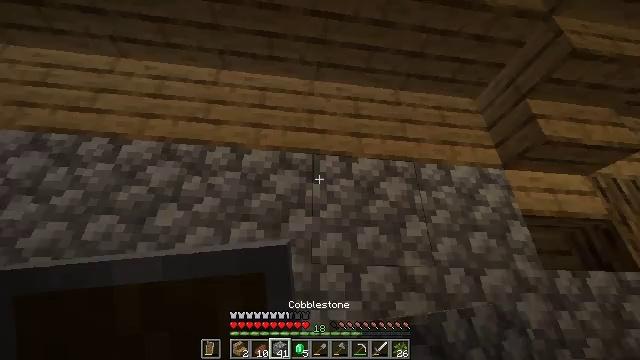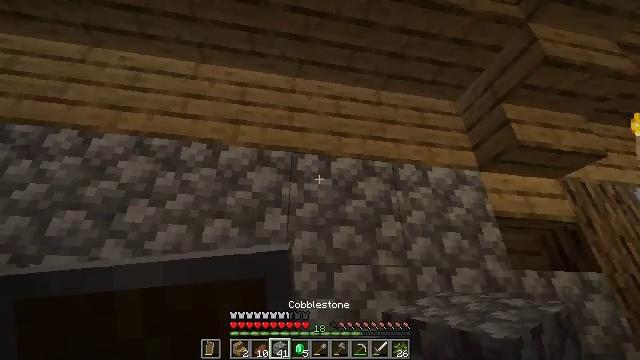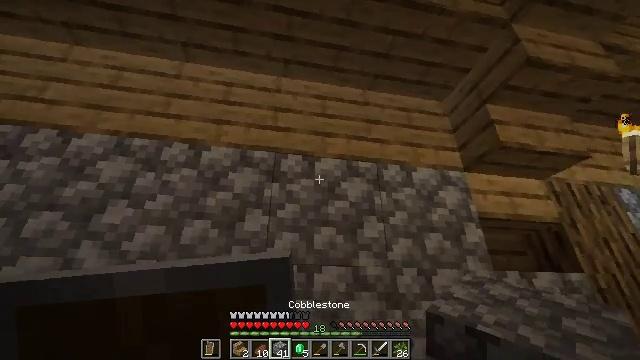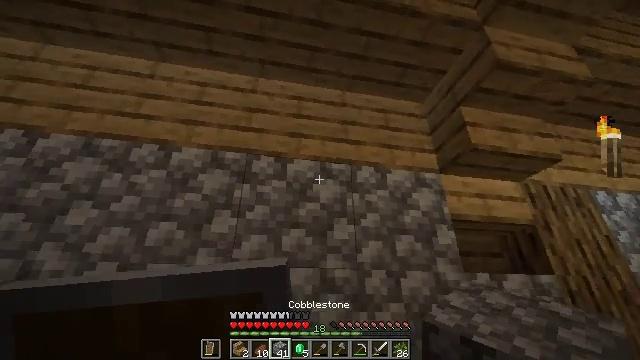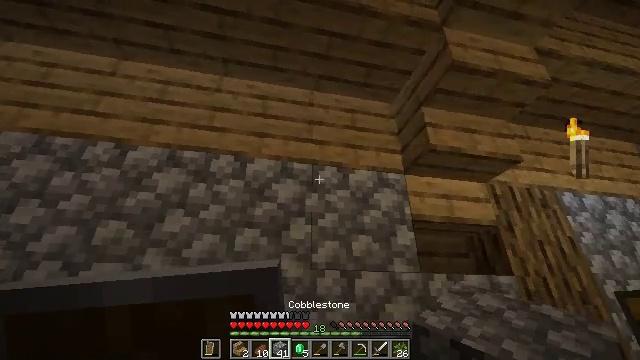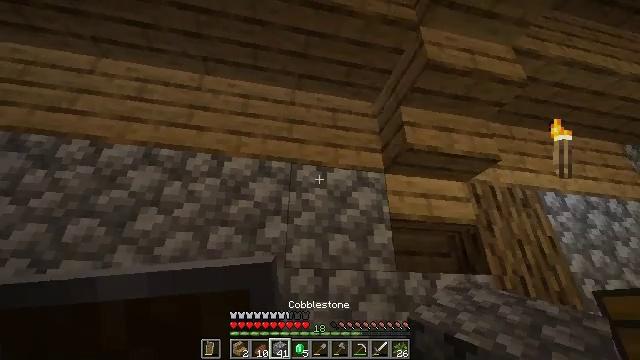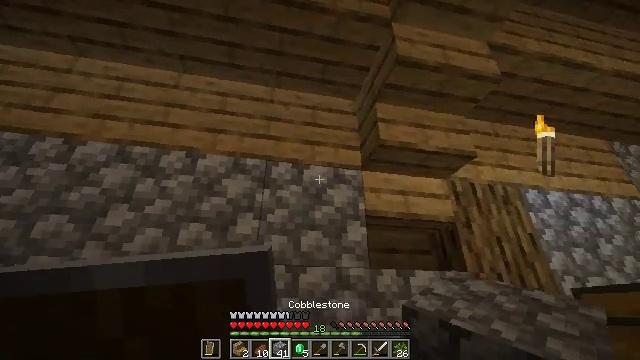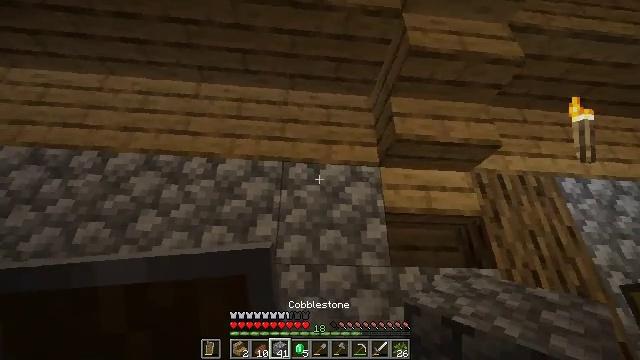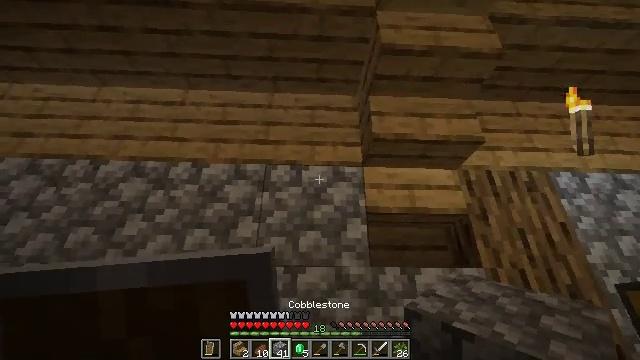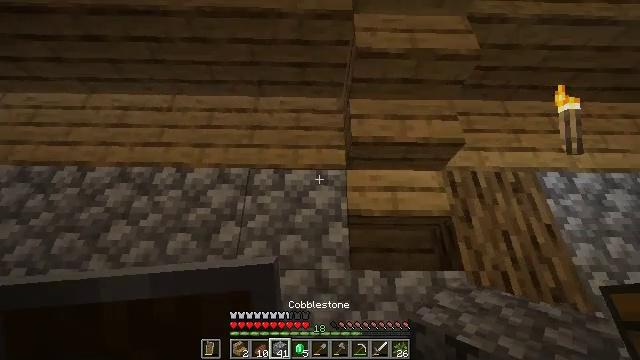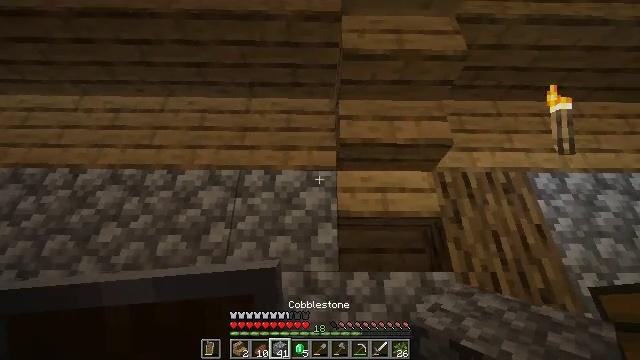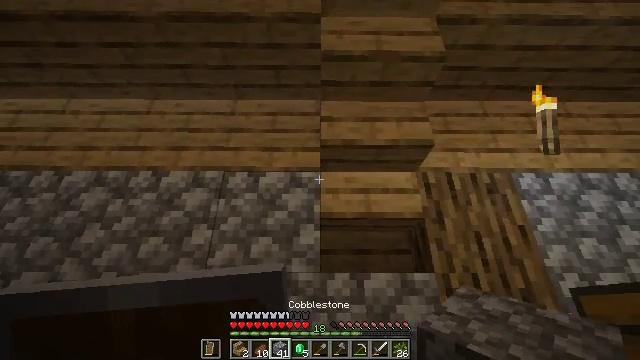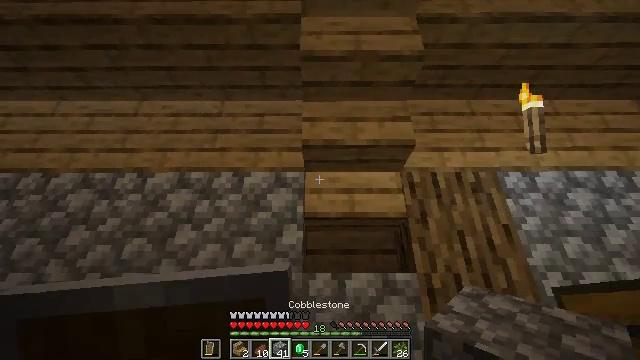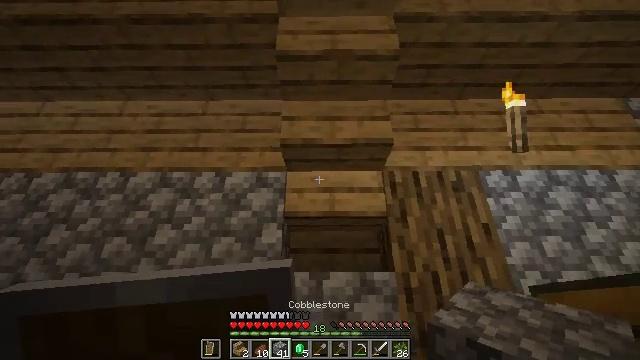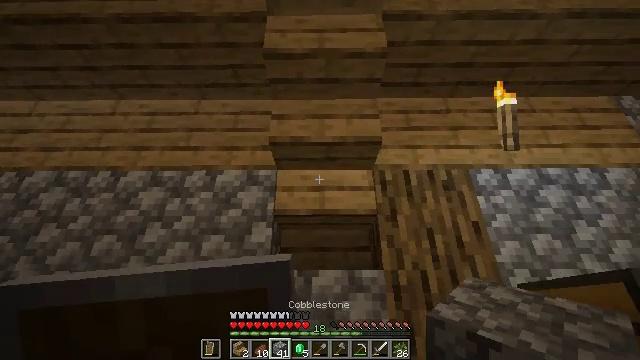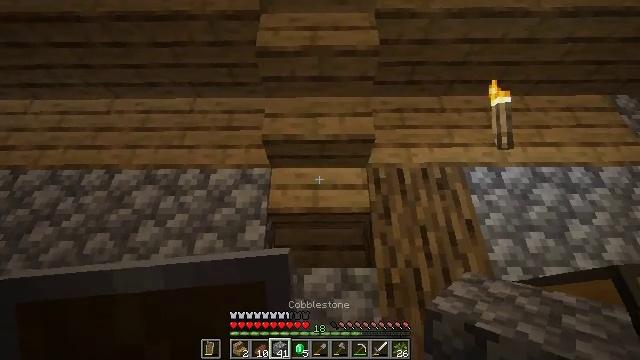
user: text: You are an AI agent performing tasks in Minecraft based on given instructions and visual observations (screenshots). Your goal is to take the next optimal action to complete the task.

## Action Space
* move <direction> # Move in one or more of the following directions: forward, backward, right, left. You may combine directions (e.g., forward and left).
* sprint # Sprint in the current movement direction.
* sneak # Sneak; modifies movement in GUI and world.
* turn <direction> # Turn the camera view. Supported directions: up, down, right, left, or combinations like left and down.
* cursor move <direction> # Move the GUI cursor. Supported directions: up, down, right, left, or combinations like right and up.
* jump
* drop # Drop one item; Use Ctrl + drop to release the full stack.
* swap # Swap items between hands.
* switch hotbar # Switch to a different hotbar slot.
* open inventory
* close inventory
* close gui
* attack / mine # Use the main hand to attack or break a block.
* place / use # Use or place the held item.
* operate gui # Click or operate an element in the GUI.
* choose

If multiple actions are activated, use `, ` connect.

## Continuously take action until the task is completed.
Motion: motion action
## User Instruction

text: Gather some oak stairs for reuse.
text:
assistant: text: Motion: move right, turn right
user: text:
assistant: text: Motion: move right
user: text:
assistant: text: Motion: move right
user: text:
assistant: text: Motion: move right
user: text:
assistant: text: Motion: move right
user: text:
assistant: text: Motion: move right
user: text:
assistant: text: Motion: move right, turn left
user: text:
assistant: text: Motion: move right, turn left
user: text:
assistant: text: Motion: move right, turn left
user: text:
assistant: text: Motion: move right
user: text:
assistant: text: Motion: move right
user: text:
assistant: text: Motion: move right
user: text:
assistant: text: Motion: no_op
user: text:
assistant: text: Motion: no_op
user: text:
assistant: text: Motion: no_op
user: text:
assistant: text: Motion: no_op
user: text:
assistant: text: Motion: no_op
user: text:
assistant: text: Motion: no_op
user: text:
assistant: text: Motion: no_op
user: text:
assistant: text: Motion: no_op
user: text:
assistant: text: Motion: no_op
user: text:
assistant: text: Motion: no_op
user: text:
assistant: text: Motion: no_op
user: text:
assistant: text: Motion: no_op
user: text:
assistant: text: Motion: no_op
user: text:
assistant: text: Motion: no_op
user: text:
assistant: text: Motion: turn right
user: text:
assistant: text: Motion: no_op
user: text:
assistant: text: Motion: no_op
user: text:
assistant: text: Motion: no_op